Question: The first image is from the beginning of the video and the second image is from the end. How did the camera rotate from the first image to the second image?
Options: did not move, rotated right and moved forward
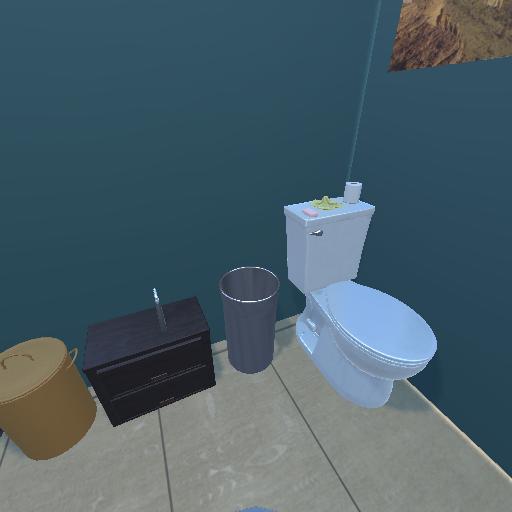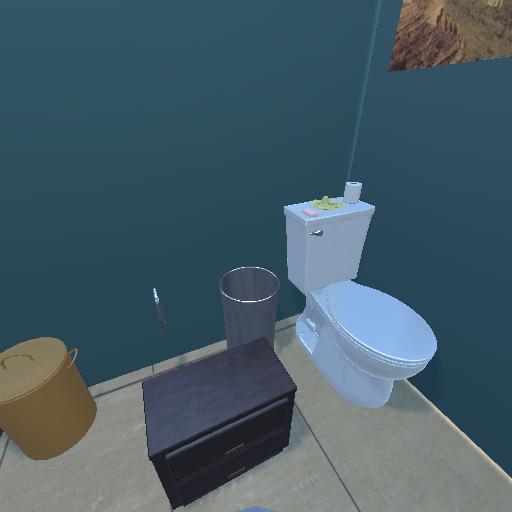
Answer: did not move